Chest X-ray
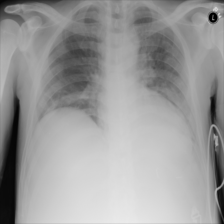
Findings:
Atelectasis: negative
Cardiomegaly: negative
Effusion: negative
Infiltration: positive
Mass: negative
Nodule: negative
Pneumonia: negative
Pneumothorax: negative
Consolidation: negative
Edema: negative
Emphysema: negative
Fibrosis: negative
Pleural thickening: negative
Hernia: negative